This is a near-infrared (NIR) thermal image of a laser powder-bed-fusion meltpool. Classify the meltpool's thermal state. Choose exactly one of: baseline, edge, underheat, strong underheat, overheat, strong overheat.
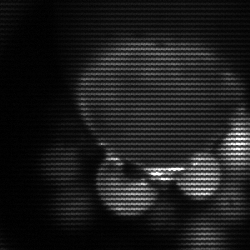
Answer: edge